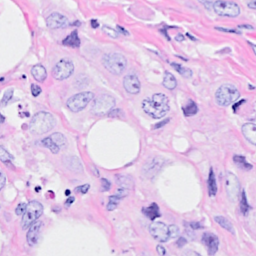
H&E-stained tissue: Breast